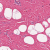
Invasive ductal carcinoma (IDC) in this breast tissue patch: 0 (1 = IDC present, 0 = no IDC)